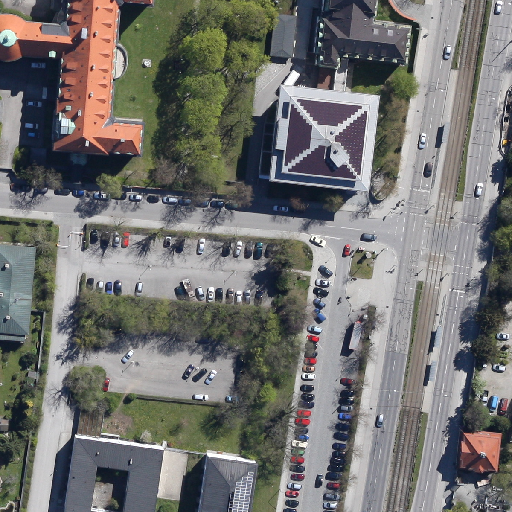
Referring expression: bikeway